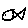
Label: fish